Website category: auto
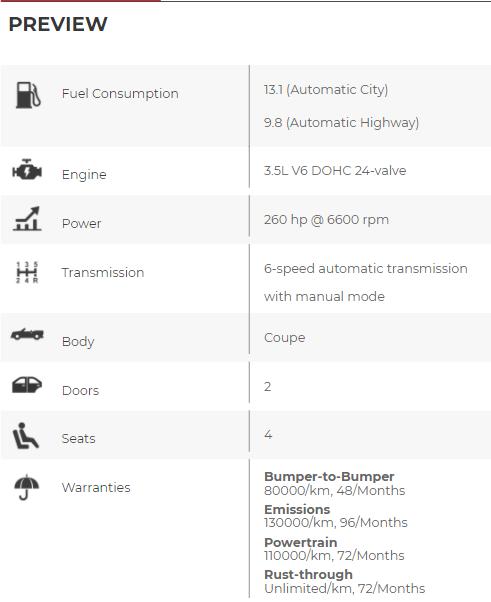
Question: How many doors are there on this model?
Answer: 2

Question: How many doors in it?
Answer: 2

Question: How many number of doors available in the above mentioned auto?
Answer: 2

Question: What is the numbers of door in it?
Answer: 2

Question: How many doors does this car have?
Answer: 2

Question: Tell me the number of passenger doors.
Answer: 2

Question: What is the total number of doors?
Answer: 2

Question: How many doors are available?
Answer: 2

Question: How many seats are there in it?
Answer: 4

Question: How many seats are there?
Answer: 4

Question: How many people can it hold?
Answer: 4

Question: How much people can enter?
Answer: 4

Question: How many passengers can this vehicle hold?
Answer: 4

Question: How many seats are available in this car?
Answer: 4

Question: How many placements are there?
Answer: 4

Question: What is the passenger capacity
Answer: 4

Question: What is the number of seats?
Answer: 4

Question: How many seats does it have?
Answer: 4

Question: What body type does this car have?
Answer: Coupe

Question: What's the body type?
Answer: Coupe

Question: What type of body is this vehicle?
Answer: Coupe

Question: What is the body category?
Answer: Coupe

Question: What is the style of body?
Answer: Coupe

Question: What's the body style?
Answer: Coupe

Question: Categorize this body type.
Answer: Coupe

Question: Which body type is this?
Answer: Coupe

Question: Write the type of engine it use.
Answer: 3.5L V6 DOHC 24-valve

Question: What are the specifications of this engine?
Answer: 3.5L V6 DOHC 24-valve

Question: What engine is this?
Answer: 3.5L V6 DOHC 24-valve

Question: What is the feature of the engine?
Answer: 3.5L V6 DOHC 24-valve

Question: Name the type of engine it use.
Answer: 3.5L V6 DOHC 24-valve

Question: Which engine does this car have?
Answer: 3.5L V6 DOHC 24-valve

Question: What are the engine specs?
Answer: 3.5L V6 DOHC 24-valve

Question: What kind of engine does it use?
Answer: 3.5L V6 DOHC 24-valve

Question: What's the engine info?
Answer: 3.5L V6 DOHC 24-valve

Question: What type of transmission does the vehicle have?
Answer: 6-speed automatic transmission with manual mode

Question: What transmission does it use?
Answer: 6-speed automatic transmission with manual mode

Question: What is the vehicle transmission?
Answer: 6-speed automatic transmission with manual mode

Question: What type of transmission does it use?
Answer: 6-speed automatic transmission with manual mode

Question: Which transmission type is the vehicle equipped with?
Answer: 6-speed automatic transmission with manual mode

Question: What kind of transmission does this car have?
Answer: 6-speed automatic transmission with manual mode

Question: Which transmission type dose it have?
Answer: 6-speed automatic transmission with manual mode

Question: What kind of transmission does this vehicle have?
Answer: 6-speed automatic transmission with manual mode

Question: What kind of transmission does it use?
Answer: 6-speed automatic transmission with manual mode

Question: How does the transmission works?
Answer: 6-speed automatic transmission with manual mode

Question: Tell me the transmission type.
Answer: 6-speed automatic transmission with manual mode

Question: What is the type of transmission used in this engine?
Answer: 6-speed automatic transmission with manual mode

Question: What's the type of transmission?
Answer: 6-speed automatic transmission with manual mode

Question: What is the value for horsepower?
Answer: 260 hp @ 6600 rpm

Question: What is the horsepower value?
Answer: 260 hp @ 6600 rpm

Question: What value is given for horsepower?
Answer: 260 hp @ 6600 rpm

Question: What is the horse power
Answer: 260 hp @ 6600 rpm

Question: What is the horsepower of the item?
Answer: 260 hp @ 6600 rpm

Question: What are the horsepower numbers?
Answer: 260 hp @ 6600 rpm

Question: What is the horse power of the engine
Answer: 260 hp @ 6600 rpm

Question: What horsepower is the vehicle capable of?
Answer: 260 hp @ 6600 rpm

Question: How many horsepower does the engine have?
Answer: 260 hp @ 6600 rpm

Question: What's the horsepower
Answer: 260 hp @ 6600 rpm

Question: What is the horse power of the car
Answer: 260 hp @ 6600 rpm

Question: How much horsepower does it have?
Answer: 260 hp @ 6600 rpm

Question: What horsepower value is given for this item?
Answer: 260 hp @ 6600 rpm

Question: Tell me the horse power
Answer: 260 hp @ 6600 rpm

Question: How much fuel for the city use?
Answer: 13.1 (Automatic City)

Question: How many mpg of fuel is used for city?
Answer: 13.1 (Automatic City)